Question: At the top of the Apllication-Tab(red) of the project properties there are 2 grayed out dropdown boxes(green), which I would like to use.

I want to change the output type depending on the current build configuration. When I make a I want the project to be a to use the console for debug output.
When I make a I want the project to be a .
So how can I enable the grayed out boxes?
: It's a C#-Application
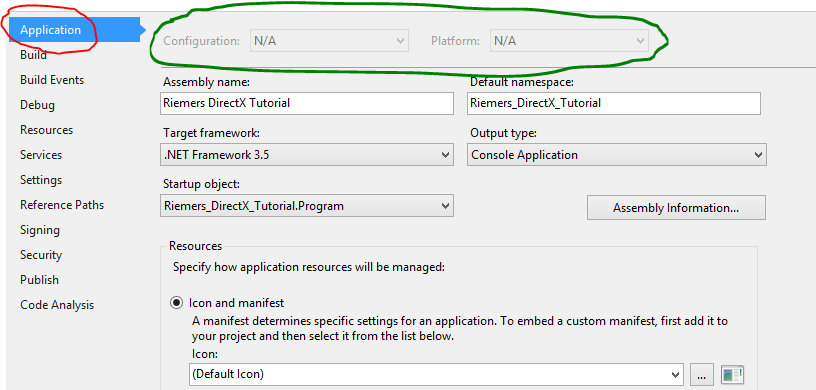
Answer: You can't force Visual Studio to enable the options, but you can achieve the effect by manually editing the csproj file. MSBuild is really quite powerful and Visual Studio tends to hide its functionality to simplify basic use cases. To edit the csproj file, right click the project and select Unload Project, the right click again and select Edit. A standard csproj for a console app would look something like this at the top
'''
<?xml version="1.0" encoding="utf-8"?>
<Project ToolsVersion="12.0" DefaultTargets="Build" xmlns="http://schemas.microsoft.com/developer/msbuild/2003">
<Import Project="$(MSBuildExtensionsPath)\$(MSBuildToolsVersion)\Microsoft.Common.props" Condition="Exists('$(MSBuildExtensionsPath)\$(MSBuildToolsVersion)\Microsoft.Common.props')" />
<PropertyGroup>
<Configuration Condition=" '$(Configuration)' == '' ">Debug</Configuration>
<Platform Condition=" '$(Platform)' == '' ">AnyCPU</Platform>
<ProjectGuid>{DE6C0E52-0B46-42E1-BA10-83C0B7B08A7F}</ProjectGuid>
<OutputType>Exe</OutputType>
<AppDesignerFolder>Properties</AppDesignerFolder>
<RootNamespace>ServiceSample</RootNamespace>
<AssemblyName>ServiceSample</AssemblyName>
<TargetFrameworkVersion>v4.5</TargetFrameworkVersion>
<FileAlignment>512</FileAlignment>
</PropertyGroup>
'''
Note the element OutputType. That is the one we want to change. The value "Exe" corresponds to a console application while "Winexe" corresponds to a Windows application in the Visual Studio UI. There are a few ways to do this, but the simplest is probably with the <URL>. Edit this section to look like this:
'''
<?xml version="1.0" encoding="utf-8"?>
<Project ToolsVersion="12.0" DefaultTargets="Build" xmlns="http://schemas.microsoft.com/developer/msbuild/2003">
<Import Project="$(MSBuildExtensionsPath)\$(MSBuildToolsVersion)\Microsoft.Common.props" Condition="Exists('$(MSBuildExtensionsPath)\$(MSBuildToolsVersion)\Microsoft.Common.props')" />
<PropertyGroup>
<Configuration Condition=" '$(Configuration)' == '' ">Debug</Configuration>
<Platform Condition=" '$(Platform)' == '' ">AnyCPU</Platform>
<ProjectGuid>{DE6C0E52-0B46-42E1-BA10-83C0B7B08A7F}</ProjectGuid>
<!--<OutputType>Exe</OutputType>-->
<AppDesignerFolder>Properties</AppDesignerFolder>
<RootNamespace>ServiceSample</RootNamespace>
<AssemblyName>ServiceSample</AssemblyName>
<TargetFrameworkVersion>v4.5</TargetFrameworkVersion>
<FileAlignment>512</FileAlignment>
</PropertyGroup>
<Choose>
<When Condition=" '$(Configuration)' == 'Debug' ">
<PropertyGroup>
<OutputType>Exe</OutputType>
</PropertyGroup>
</When>
<Otherwise>
<PropertyGroup>
<OutputType>Winexe</OutputType>
</PropertyGroup>
</Otherwise>
</Choose>
'''
Note that we commented OutputType from the main PropertyGroup and put into to sections within the Choose element, which will select the values based on the value of the Configuration property.